Question: I try to display 'reporting service' report in iframe, and i have a interesting issue. Sometimes, but not always, there is some extra horizontal scrollbar. Solution have to work only in 'IE 9, 10, 11'. I could not find any rule, why it happens. , when i hide header of report using rc:Toolbar=false. It occurs only in iframe.
Reporting Services 2008 R2

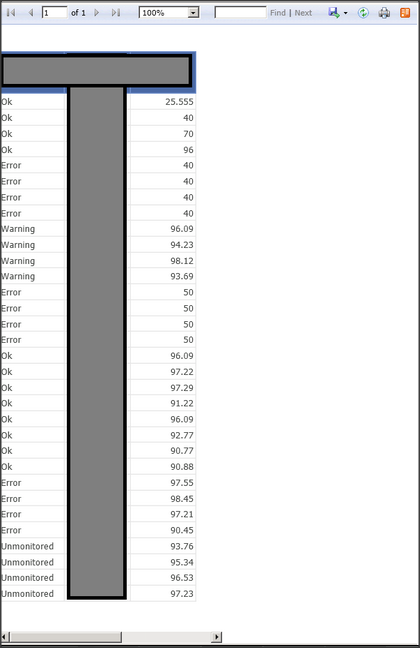
Answer: There is a very simple solution.
Issue occurs because parent document has html doctype and it is rendered by current IE engine. Default Reporting Services template has line like:
'''
<meta http-equiv="X-UA-Compatible" content="IE=5">
'''
I found information, that IE cannot render document inside iframe using different engine.
I deleted this line and changed doctype to "html". Problem disappeared